This grayscale texture is a bearing vibration snapshot reshaped row-by-row into a square image. Diagnose the bearing from this image, choosing from: normal, inner_race, outer_race, ball.
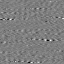
Answer: ball